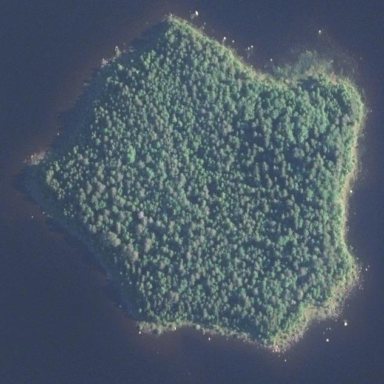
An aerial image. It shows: Islet.